Question: I was implementing omnidirectional shadow mapping in a deferred renderer but am having trouble solving this problem:
Here is a picture:
This is what happened when I just position six spot lights pointing along each axis in positive and negative directions. I know that the problem is caused by the spot light calculations keeping the lighting in the cone for the lights and that's why it is circular.
My first thought was to just disable the cone calculations but obviously because the lights are blended together if you look through one light to another there will be overlap. If I change the geometry being rendered for the light from a cone shape to a square based pyramid (which I think I will need to do anyway?) I would then be able to use the frustum of the light (which I already have) instead of a cone calculation to test if the current pixel falls inside the frustum, right?
If so does anyone know what the best way to do this in a pixel shader would be? I thought of just checking if the point lies in front of each plane of the frustum but this seems expensive to do in a pixel shader.
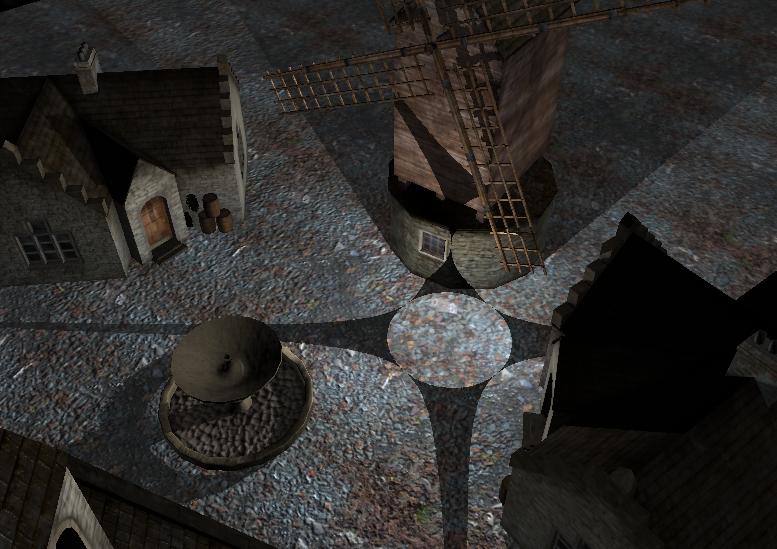
Answer: You have 6 frustums, but note that
1. you don't need to check the back or front faces, just whether it is in the infinite pyramid
2. each face is shared by two neighbouring frustums
3. each face is mirrored by the frustum that faces backwards
This means that you only have to check the pixel against 6 planes IN TOTAL to see which shadow map you need to access.